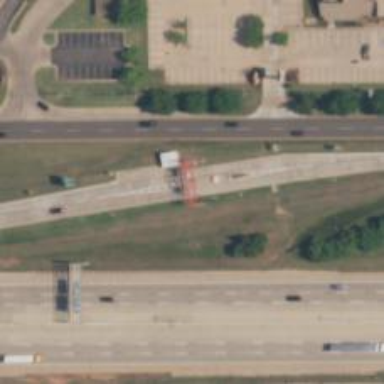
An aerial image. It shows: Toll gantry on the road.